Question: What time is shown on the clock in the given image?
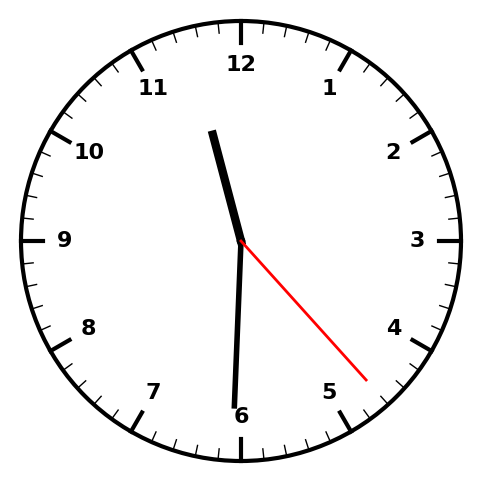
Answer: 11:30:23